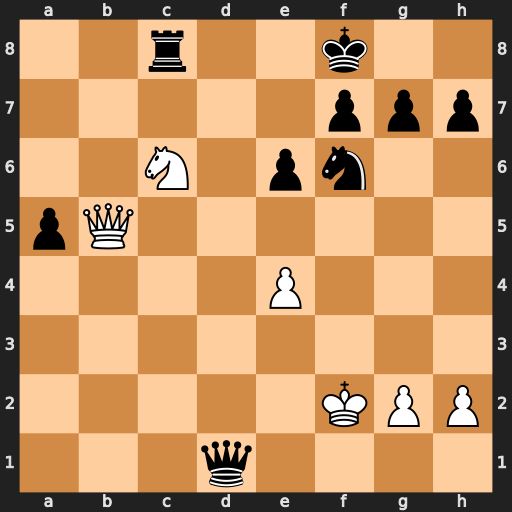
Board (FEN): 2r2k2/5ppp/2N1pn2/pQ6/4P3/8/5KPP/3q4
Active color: w
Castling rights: -
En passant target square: -
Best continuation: Qc5+ Qd6 Qxd6+